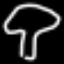
Label: mushroom